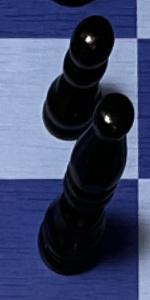
Label: Bishop_Black